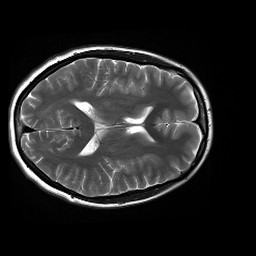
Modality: T2w
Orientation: axial
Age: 26
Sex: female
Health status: healthy
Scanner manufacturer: siemens
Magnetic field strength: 3 T
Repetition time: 4.01 s
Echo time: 0.116 s